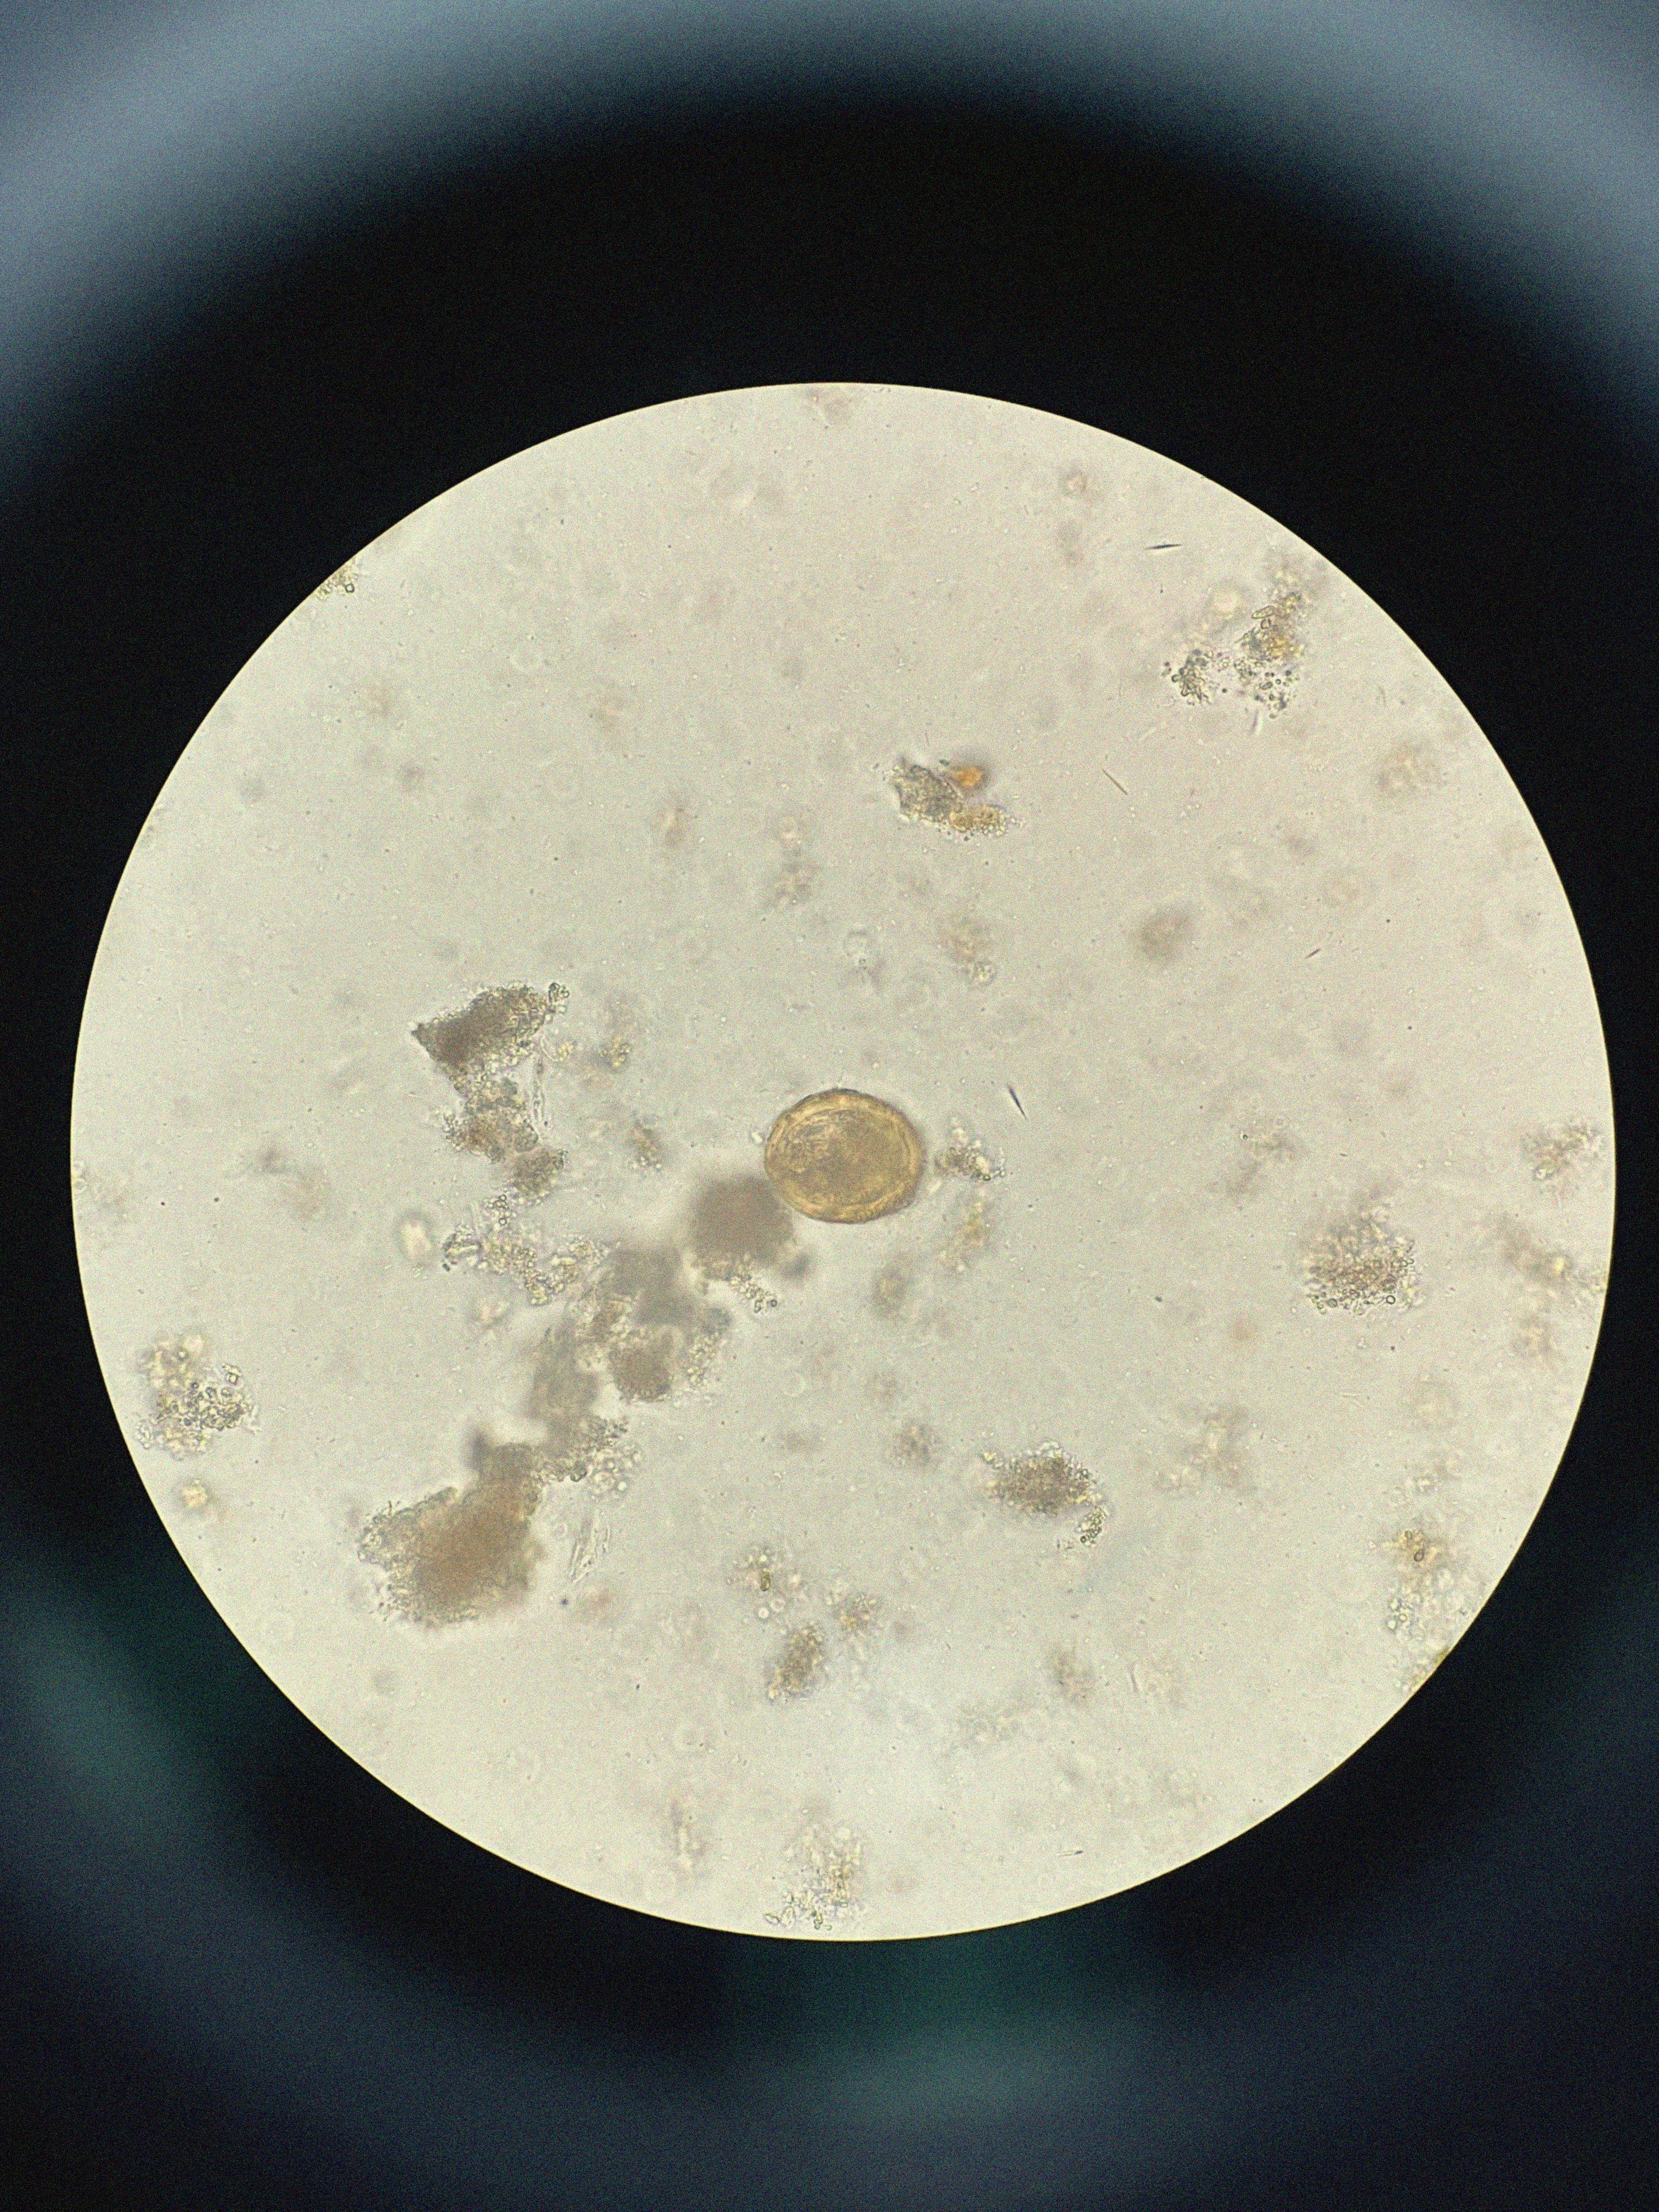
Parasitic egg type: Ascaris lumbricoides